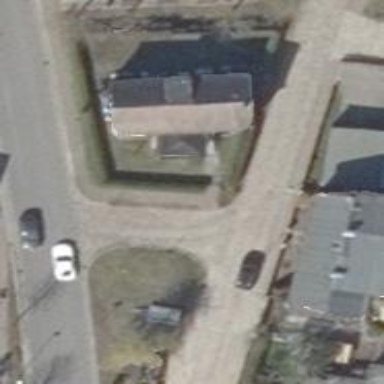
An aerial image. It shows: Residential road with separate sidewalk.